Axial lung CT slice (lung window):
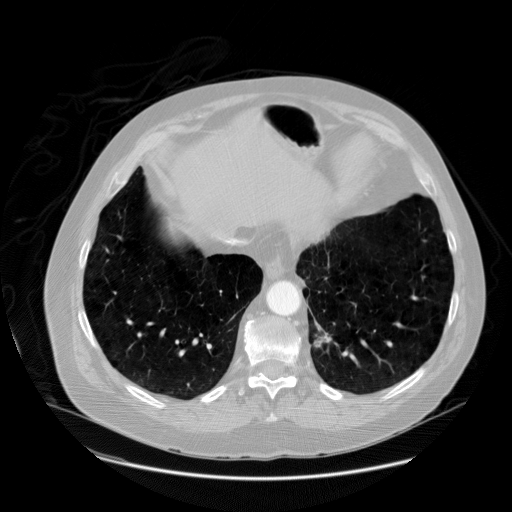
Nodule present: yes
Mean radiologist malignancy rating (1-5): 3.75